Interaction volume radius: 10 \u00c5
Interaction volume height: 40 \u00c5
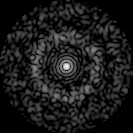
Disorder parameter: 0.8581